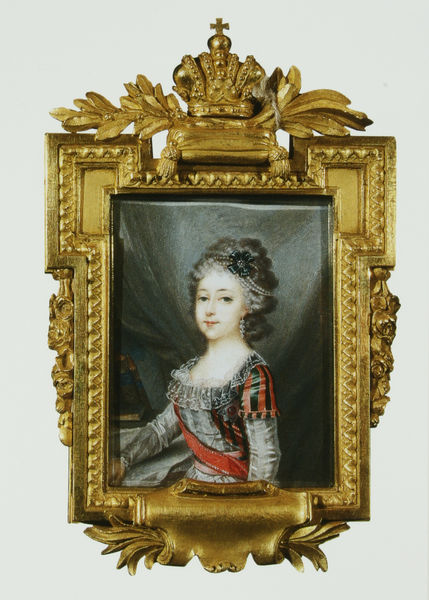
Titel: Porträt der Großfürstin Helene Pawlowna
Künstler: Pjotr Gerassimowitsch Sharkow
Standort: St. Petersburg
Institution: Schloss Pawlowsk
Schlagwörter: blau, blätter, gemälde, hand, kopf, weiß, mädchen, sitzen, ausschnitt, blume, blumen, brust, busen, frau, frisur, grau, haar, hell, hintergrund, kleid, licht, ohrring, profil, schmuck, schwarz, tisch, ölbild, blick, blüte, dame, rot, tuch, ornament, schleife, jung, arm, band, barock, blass, falten, gesicht, haarschmuck, rahmen, silber, spitze, ärmel, bild, bildnis, goldrahmen, portrait, porträt, vorhang, gold, haare, pose, sitzend, adel, familie, kind, ohrringe, spitzen, blatt, pflanze, brosche, dekollete, dekolletee, krone, locken, perlen, prinzessin, rokoko, perücke, schärpe, adlig, infantin, taille, kette, ausdruck, rand, könig, floral, ornamente, draperie, gestreift, streifen, stuck, rüschen, perlenkette, gestützt, eckig, kreuz, rechteck, zweig, portait, orden, scherpe, brokat, ecken, binde, adlige, herrscherin, königin, femme, tishc, schmick, haartracht, golf, kaiserin, lorbeerblätter, lorbeerzweige, risur, sourire, chateau, gemäde, jeune, histoire, rankenwerk, lipen, ornement, nach vorne, croix, eicheln, coiffure, helle haut, amr, famille, noblesse, bruststueck, haarschmuchk, haarschmuckf, offiziell, perlenschnüre, souverän, vigee lebrun, vorhanh, louise, noble, scärpe, royal, or, 'gold, prosche, arbre généalogique